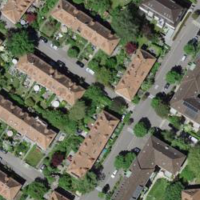
EUNIS habitat code: 55
Species observed at this site:
Aruncus dioicus
Orchis mascula
Geranium nodosum